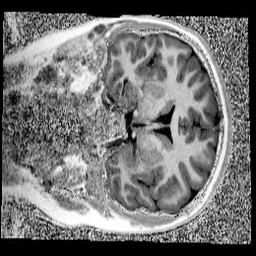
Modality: UNIT1
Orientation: coronal
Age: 13
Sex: female
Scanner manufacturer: siemens
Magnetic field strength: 3 T
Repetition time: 4 s
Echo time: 0.00299 s